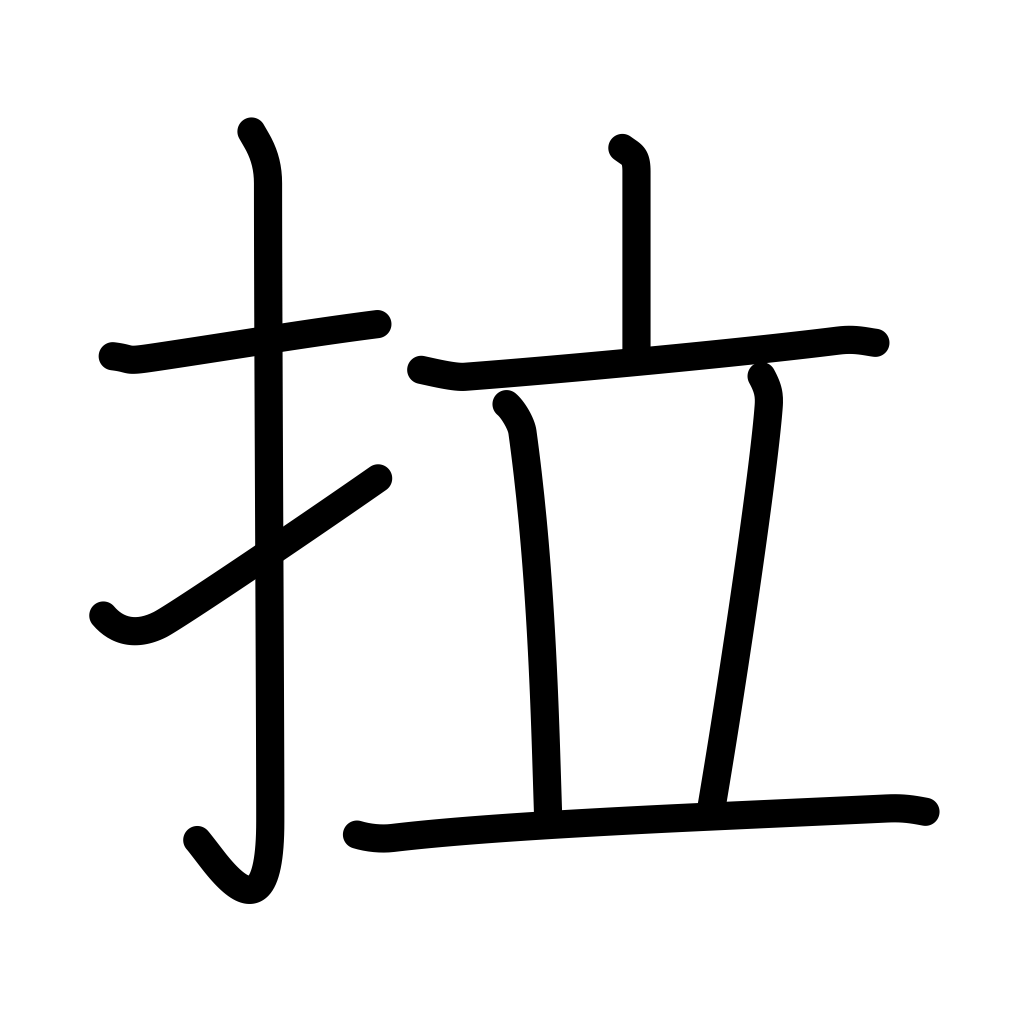
Meaning: Latin, kidnap, crush